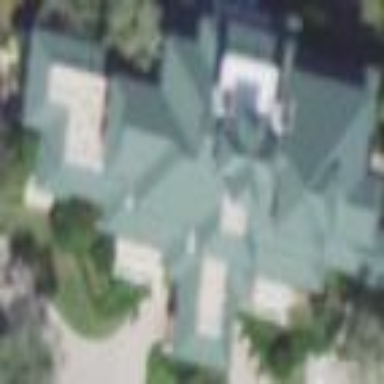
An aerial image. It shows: Clubhouse building at golf course.